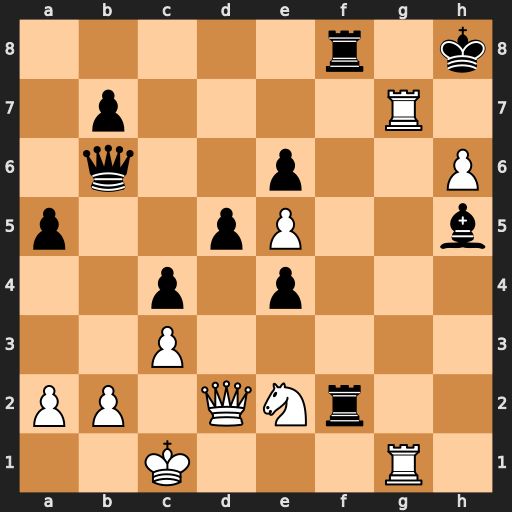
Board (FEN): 5r1k/1p4R1/1q2p2P/p2pP2b/2p1p3/2P5/PP1QNr2/2K3R1
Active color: w
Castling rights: -
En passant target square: -
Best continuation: Qg5 Rf1+ Rxf1 Qe3+ Qxe3